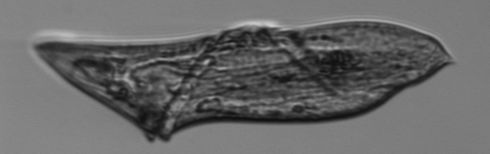
Label: Gyrodinium